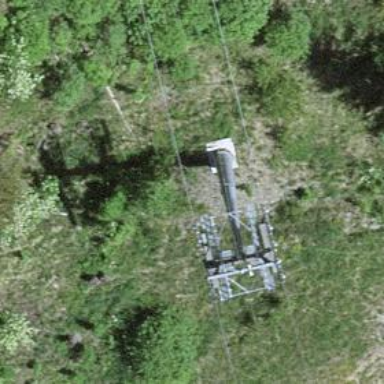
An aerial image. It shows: Pylon used for aerialway.